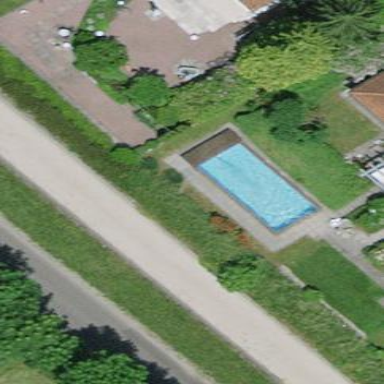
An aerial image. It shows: Swimming pool located in leisure land.